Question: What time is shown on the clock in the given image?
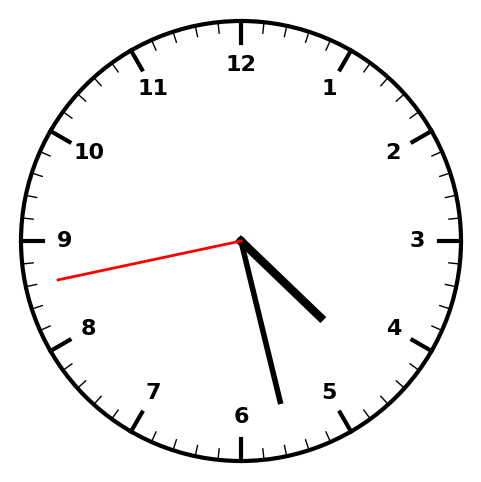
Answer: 04:27:43